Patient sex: F
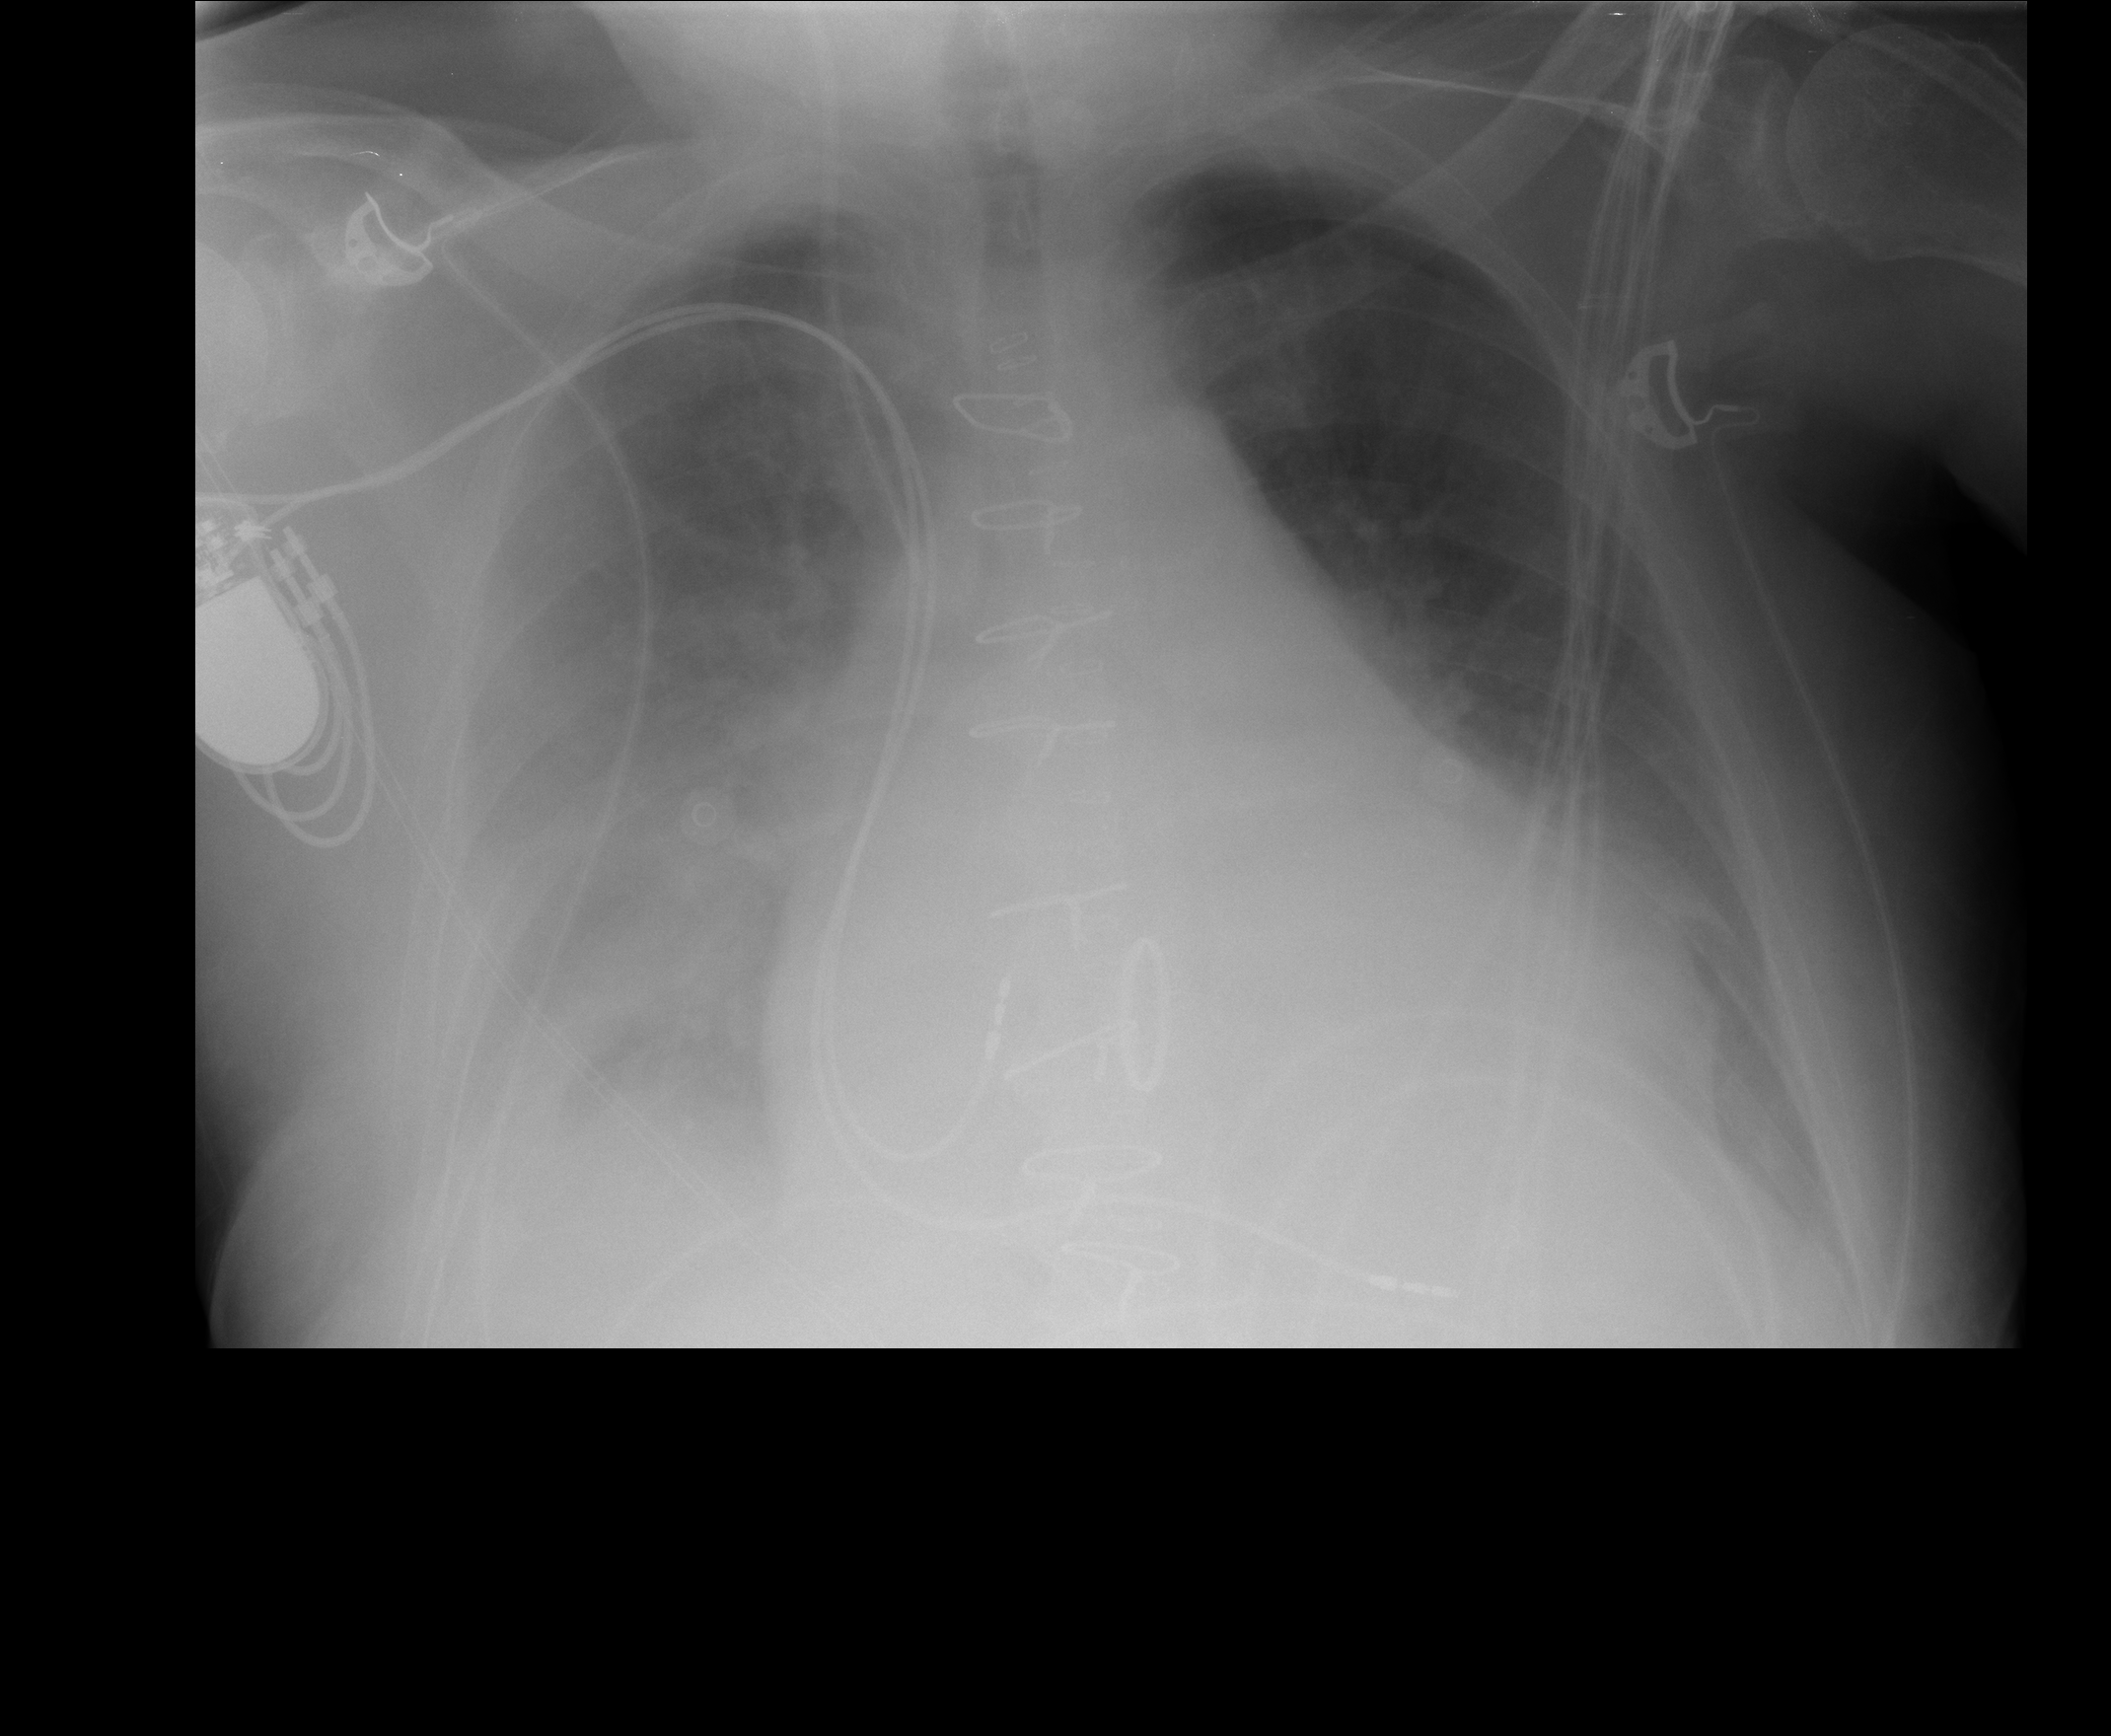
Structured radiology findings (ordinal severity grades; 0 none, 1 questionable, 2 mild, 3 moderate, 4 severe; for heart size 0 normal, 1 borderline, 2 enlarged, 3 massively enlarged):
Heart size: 3
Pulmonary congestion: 2
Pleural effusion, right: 3
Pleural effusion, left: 2
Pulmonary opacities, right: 2
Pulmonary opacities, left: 0
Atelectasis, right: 2
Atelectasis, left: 2